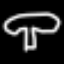
Label: mushroom